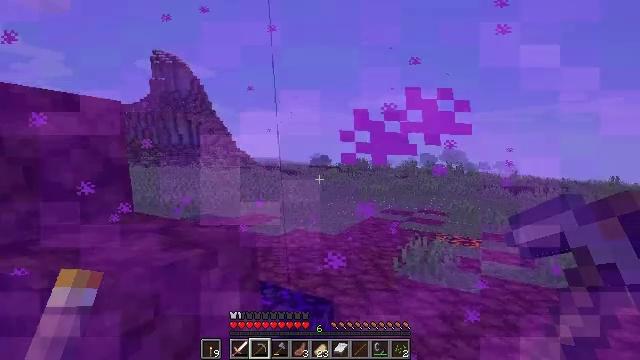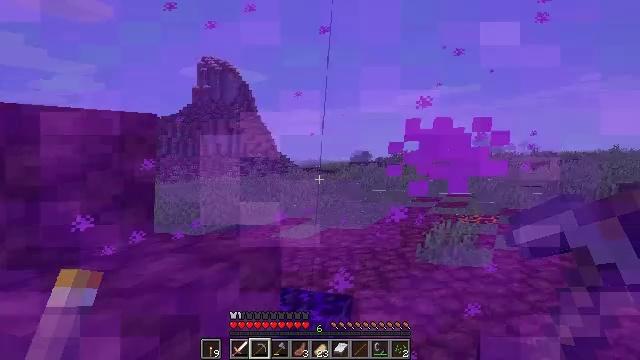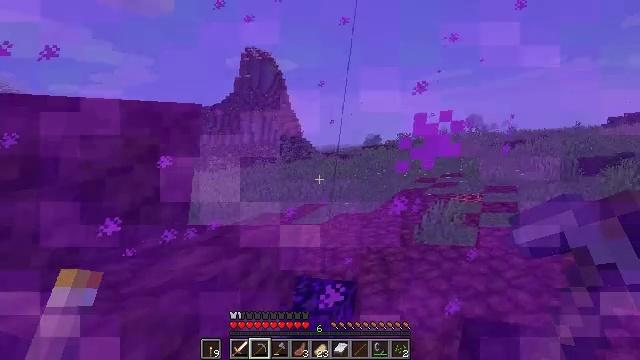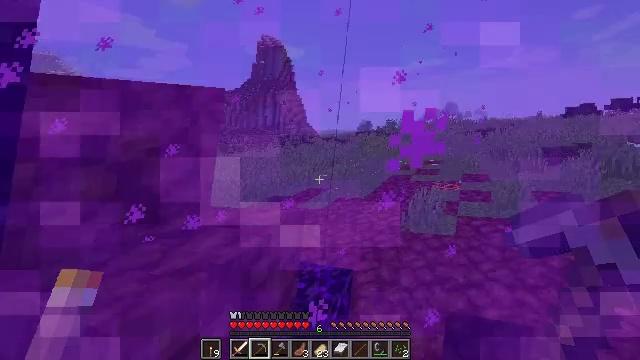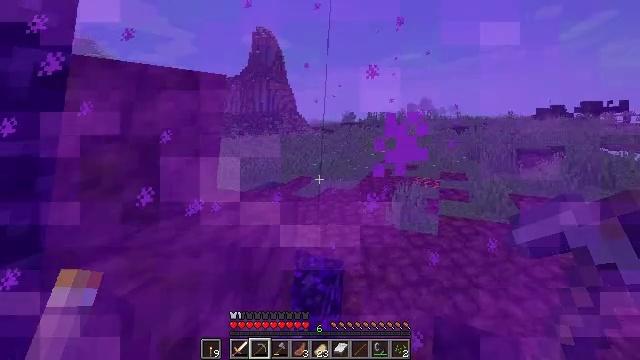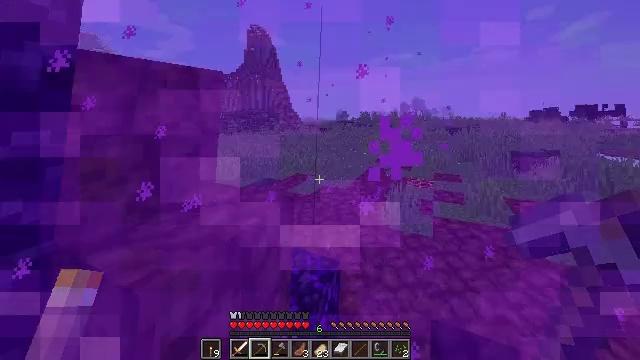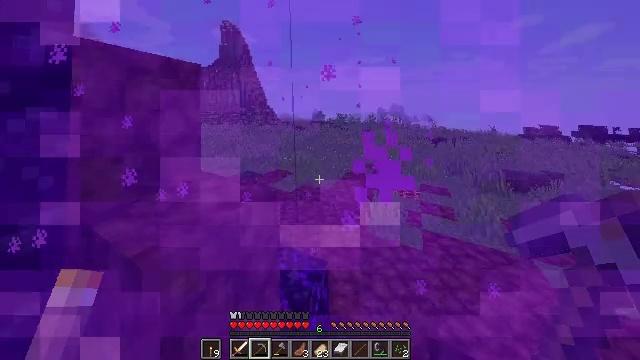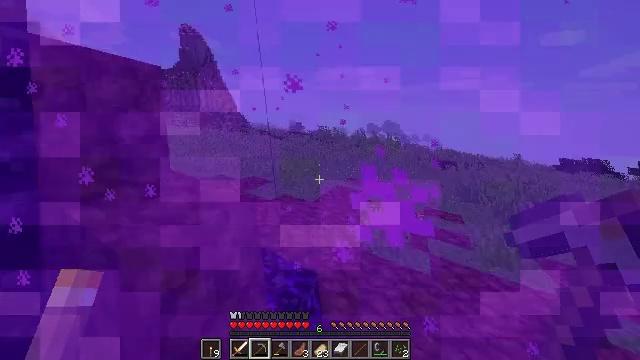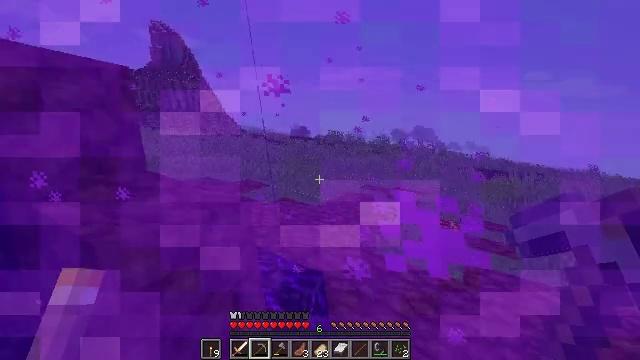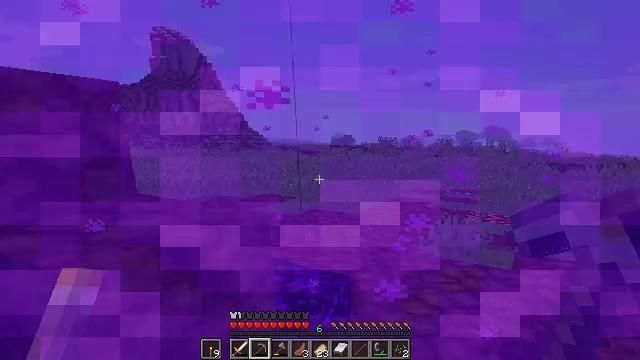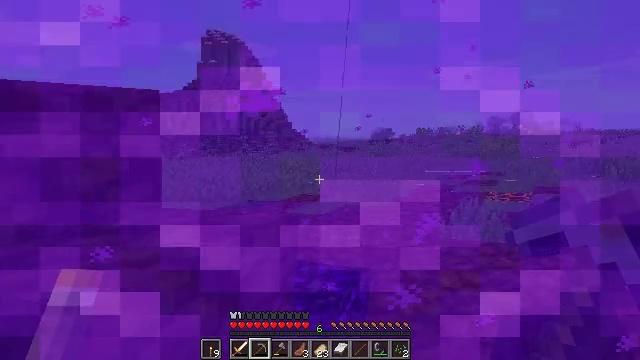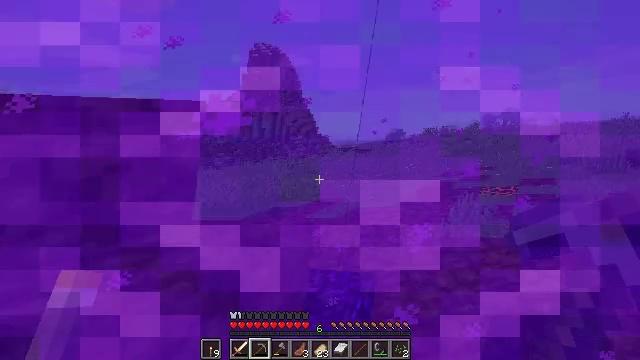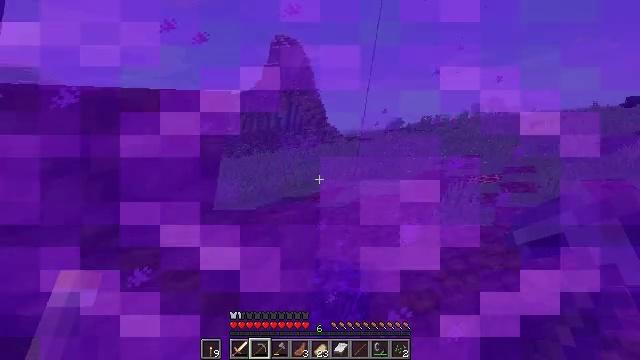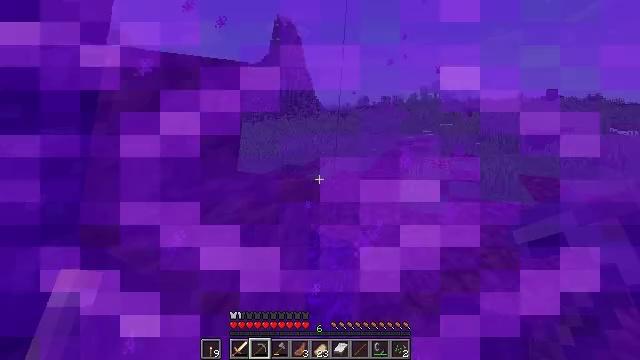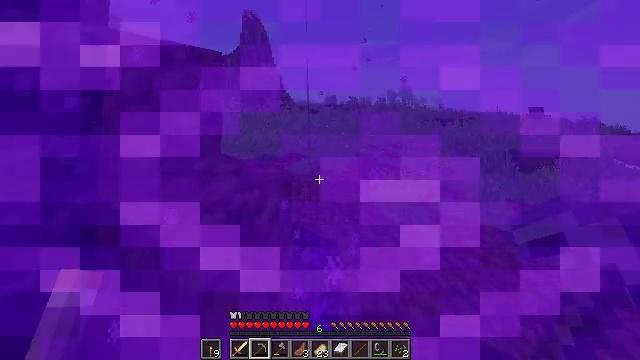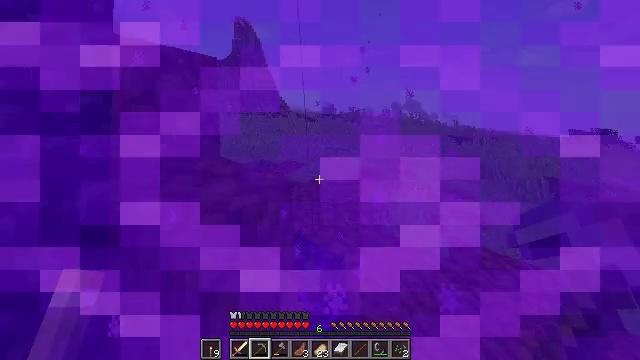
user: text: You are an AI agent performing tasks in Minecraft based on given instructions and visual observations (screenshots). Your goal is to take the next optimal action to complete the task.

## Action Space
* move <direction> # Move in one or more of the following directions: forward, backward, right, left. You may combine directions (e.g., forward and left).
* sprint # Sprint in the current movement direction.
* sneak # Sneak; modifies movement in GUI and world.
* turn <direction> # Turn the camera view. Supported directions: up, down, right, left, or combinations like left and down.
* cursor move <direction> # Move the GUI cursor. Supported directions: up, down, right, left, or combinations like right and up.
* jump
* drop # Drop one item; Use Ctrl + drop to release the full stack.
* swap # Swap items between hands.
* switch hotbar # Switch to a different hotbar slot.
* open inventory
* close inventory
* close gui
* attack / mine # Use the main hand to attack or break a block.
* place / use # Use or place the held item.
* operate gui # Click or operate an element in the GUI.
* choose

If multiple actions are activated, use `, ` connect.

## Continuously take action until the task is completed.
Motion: motion action
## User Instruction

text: Dig up netherrack with a pickaxe.
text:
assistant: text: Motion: no_op
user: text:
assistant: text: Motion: no_op
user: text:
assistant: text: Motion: no_op
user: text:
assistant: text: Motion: no_op
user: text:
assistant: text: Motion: no_op
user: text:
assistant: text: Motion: no_op
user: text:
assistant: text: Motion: no_op
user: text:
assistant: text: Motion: turn left and down
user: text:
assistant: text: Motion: turn down
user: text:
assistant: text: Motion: no_op
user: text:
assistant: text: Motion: turn up
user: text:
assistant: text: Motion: no_op
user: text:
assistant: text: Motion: no_op
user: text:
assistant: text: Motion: no_op
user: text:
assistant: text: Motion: turn left and up
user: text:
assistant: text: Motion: turn left
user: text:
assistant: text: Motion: turn left and down
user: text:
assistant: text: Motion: turn left and down
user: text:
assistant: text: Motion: no_op
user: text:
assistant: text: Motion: no_op
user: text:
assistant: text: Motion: no_op
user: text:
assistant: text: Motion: no_op
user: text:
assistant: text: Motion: no_op
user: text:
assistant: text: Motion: no_op
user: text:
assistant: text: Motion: no_op
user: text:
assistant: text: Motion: no_op
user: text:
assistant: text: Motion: no_op
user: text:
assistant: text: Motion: no_op
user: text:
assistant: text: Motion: no_op
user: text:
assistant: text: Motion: no_op